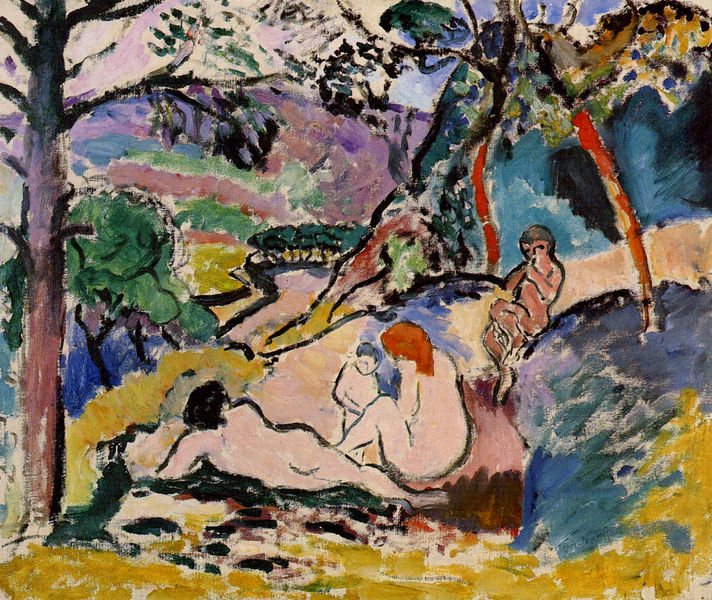
Titel: La pastorale
Künstler: Henri Matisse
Standort: Paris
Institution: Musée d'Art Moderne de la Ville de Paris
Schlagwörter: akt, baum, berg, blau, himmel, laub, mann, nackt, wasser, weiß, wolken, akte, baden, badende, bäume, cezanne, fluss, frauen, gelb, grün, kirchner, landschaft, menschen, sitzen, äste, bunt, degas, frankreich, frau, licht, männer, orange, reden, rücken, schwarz, straße, gras, rot, weg, wiese, expressionismus, fauves, inkarnat, öl, bach, baumstamm, hügel, natur, stamm, pastos, pfad, boden, haare, kind, musik, rosa, wald, kinder, garten, farbig, sommer, liegen, berge, farben, fläche, flächen, farbe, lila, violett, linien, pause, picknick, rast, van gogh, wild, essen, duktus, monet, manet, nackte, junge, gauguin, bad, rothaarig, paradies, alpen, idyll, farbflächen, lichtung, nakt, hocken, leinwand, pinselduktus, bodne, spaß, matisse, lager, fauvismus, fraben, tableau, frnakreich, cezane, eiber, frauenw, kolorist, landschaftabstrakt, le vauves, pase, veauves, waldgrün